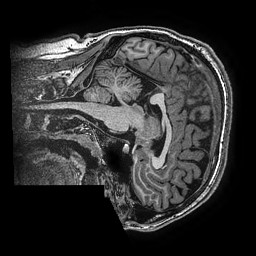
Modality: T1w
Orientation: sagittal
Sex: male
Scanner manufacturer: ge
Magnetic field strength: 3 T
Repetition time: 0.0077 s
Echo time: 0.003436 s